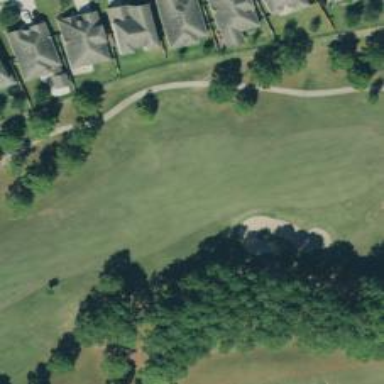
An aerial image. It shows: View of golf hole.